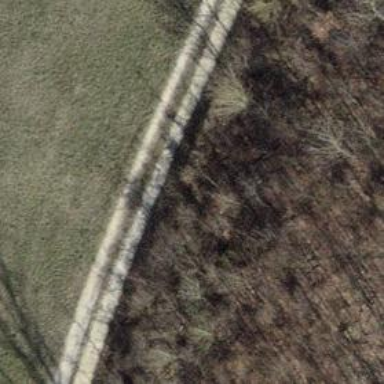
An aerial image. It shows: Bench.